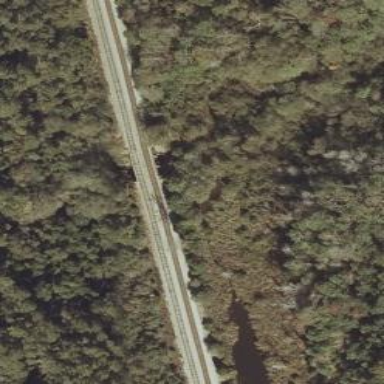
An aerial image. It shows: Bridge over railway line.